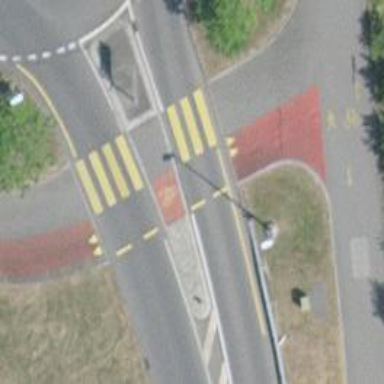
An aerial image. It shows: Uncontrolled zebra crossing with notable zebra markings.